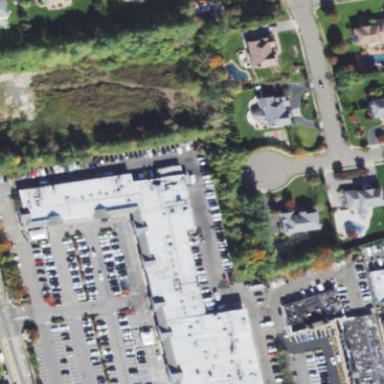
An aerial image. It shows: Retail building.